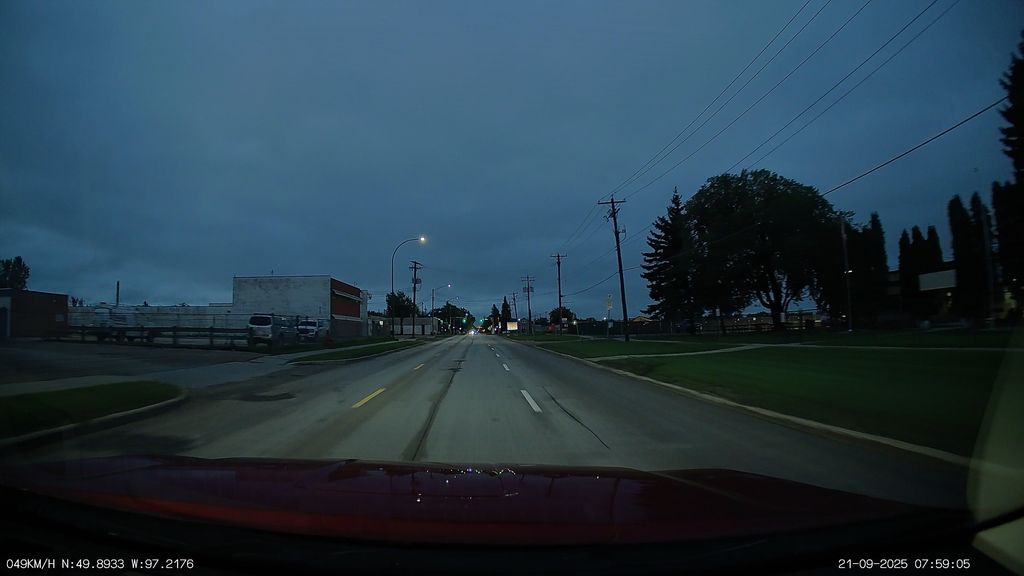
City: winnipeg